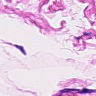
Metastatic tissue present: no